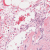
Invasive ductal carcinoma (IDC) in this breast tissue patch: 0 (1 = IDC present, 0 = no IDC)